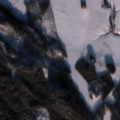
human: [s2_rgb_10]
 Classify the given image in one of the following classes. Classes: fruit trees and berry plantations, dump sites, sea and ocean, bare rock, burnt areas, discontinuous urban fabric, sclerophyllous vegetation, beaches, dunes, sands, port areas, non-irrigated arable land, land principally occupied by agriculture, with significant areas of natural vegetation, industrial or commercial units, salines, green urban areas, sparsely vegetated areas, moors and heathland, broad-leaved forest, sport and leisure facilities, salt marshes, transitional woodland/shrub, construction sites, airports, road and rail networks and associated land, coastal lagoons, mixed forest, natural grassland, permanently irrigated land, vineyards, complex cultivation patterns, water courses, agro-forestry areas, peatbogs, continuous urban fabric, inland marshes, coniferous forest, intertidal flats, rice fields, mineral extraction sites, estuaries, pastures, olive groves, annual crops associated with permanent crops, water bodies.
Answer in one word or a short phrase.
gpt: non-irrigated arable land, land principally occupied by agriculture, with significant areas of natural vegetation, broad-leaved forest, coniferous forest, mixed forest, transitional woodland/shrub